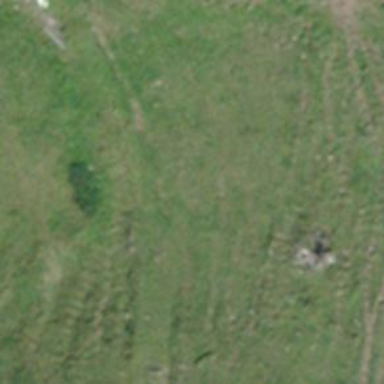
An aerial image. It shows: Path on the ground.